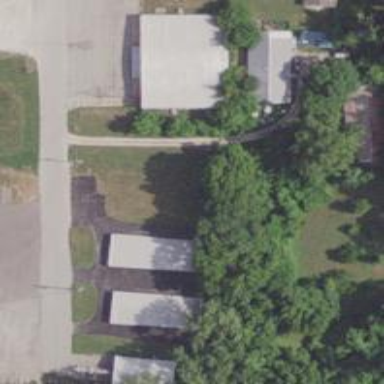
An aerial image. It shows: Storage rental shop.